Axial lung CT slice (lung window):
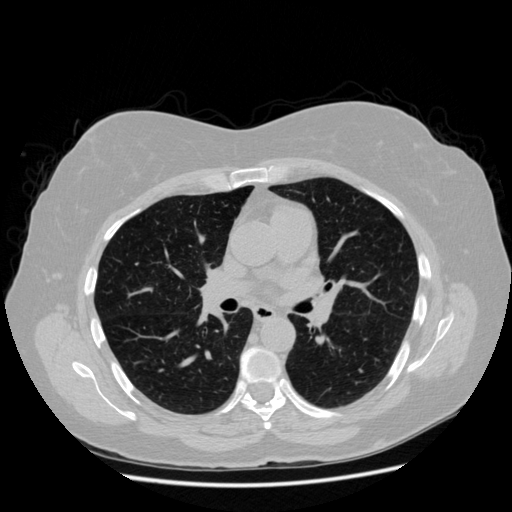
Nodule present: no